Question: One neat typographic effect often seen headlines in magazines etc, is to select a really bold font and put an image inside of the text. Here's a random example of the effect:

In web design, there is no way to do this with plain html/css/js. It could be done with flash or with a bitmap image but those techniques obviously have some big drawbacks.
I wonder if it is possible to do this with SVG though? I have never ever used SVG, but if this is possible, it might be worth trying to wrap my head around it.
For instance, would it be possible to let a javascript go through the page and look for certain elements (h1s or certain classes) and generate, on the fly, an SVG file that contains selectable text in the chosen font with an image clipped to the letter shapes? Does anyone know if this has been done, tutorials, anything else that might be interesting for looking at this problem...
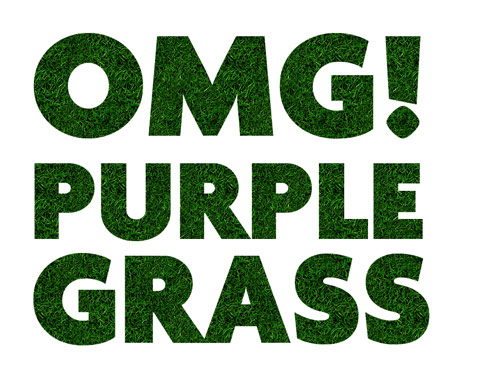
Answer: It is possible to do this with SVG, though you don't need to do masking, you can just specify the image as a pattern:
'''
<defs>
<pattern id="img1" patternUnits="userSpaceOnUse" width="600" height="450">
<image xlink:href="daisy-grass-repeating-background.jpg" x="0" y="0"
width="600" height="450" /><!-- Image from http://silviahartmann.com/background-tile/6-grass-meadow-tile.php-->
</pattern>
</defs>
'''
Then reference that as the <URL> in your text:
'''
<text fill="url(#img1)">
'''
I've done <URL>.
The text is selectable in Opera and Chrome (and, I presume, Safari) but not Firefox because of a <URL>.